Question: I'm trying to get the cause of a throwable to display it in case of an exception:
'''
if (throwable instanof MyException)
//Do something here..
} else if (throwable instanceof Exception) {
if (throwable.getCause() != null) {
//Show the cause here ..
// throwable.getCause().getLocalizedMessage()
}
}
'''
I always get a 'null' value for the 'Cause' when using 'getCause()'while the Expression watcher show that it has a not null value.

How to get the cause ?
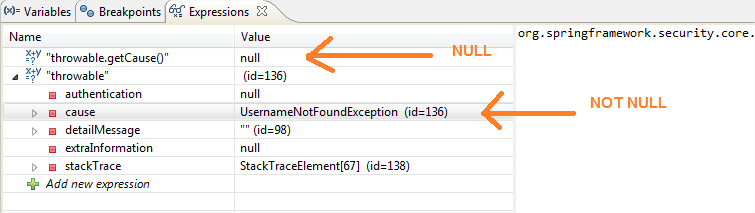
Answer: 'getCause' returns 'null' if the 'cause' and 'this' are the same. Here is a snippet from the JDK:
'''
public synchronized Throwable getCause() {
return (cause==this ? null : cause);
}
'''
In your case, is the 'UsernameNotFoundException' the exception you're looking at?